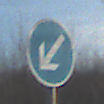
Verkehrszeichen: VorgeschriebeneVorbeifahrtLinks
Umgebung: Outdoor, Nature
Tageszeit: MorningAfternoon
Wetter: PartlyCloudy
Licht: Natural
Jahreszeit: NotSpecified
Kontrast: HighContrast